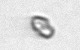
Label: Heterocapsa_rotundata